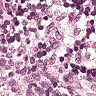
Metastatic tissue present: no